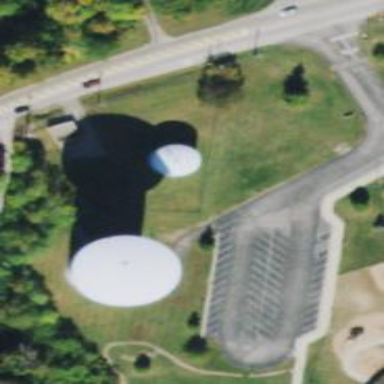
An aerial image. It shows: Water tower that is man-made.